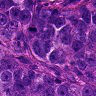
Metastatic tissue present: yes